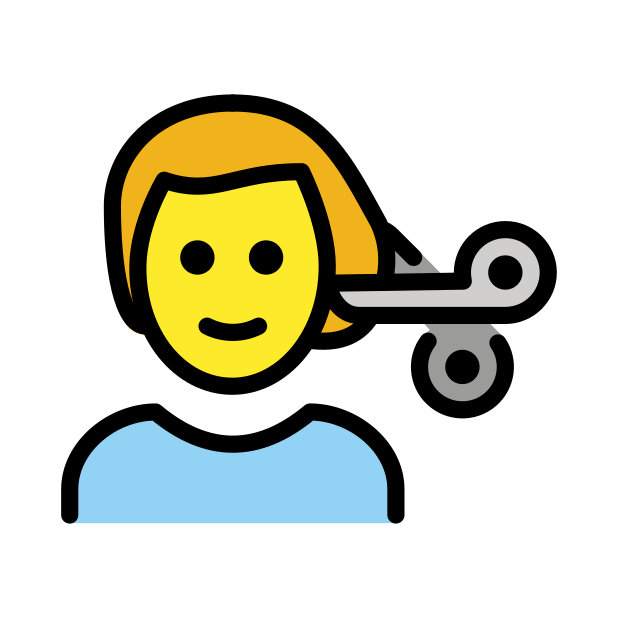
man getting haircut